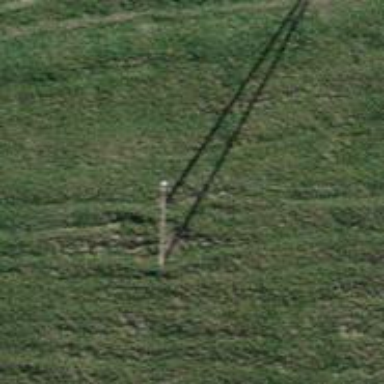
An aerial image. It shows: Straight power pole managing the electricity lines.